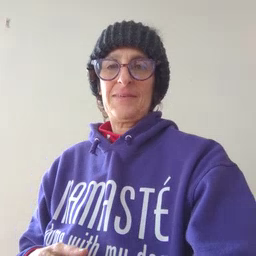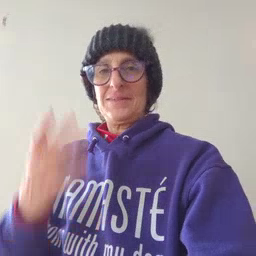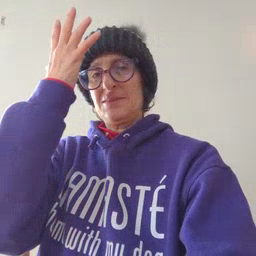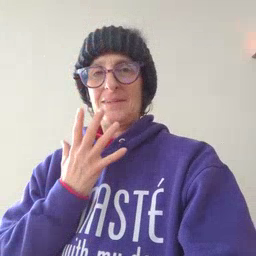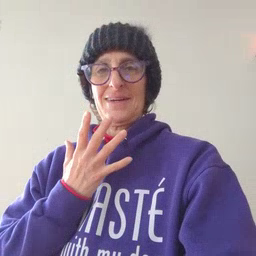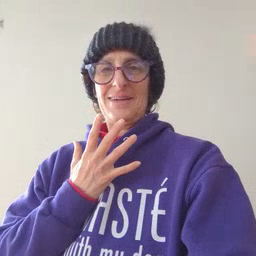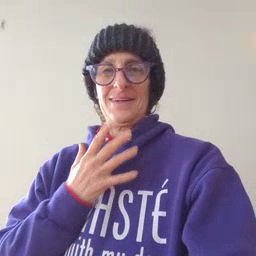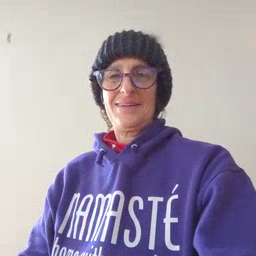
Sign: sad